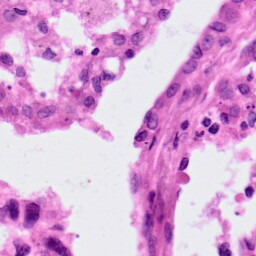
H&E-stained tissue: Lung